【题型】解答题　【知识点】解析几何　【难度】medium
如图已知双曲线$x^2 - \frac{y^2}{t} = 1$的左、右焦点分别为$F_1$，$F_2$，点$P$在双曲线的右支上，$\triangle PF_1F_2$内切圆的圆心为$I$。已知点$Q$为双曲线右支上的一点，$|QF_1| = \frac{3}{2}|QF_2|$，且$\angle F_1QF_2 = \arccos\frac{1}{4}$。

(1) 求双曲线的离心率$e$；

(2) 若$\triangle PIF_1$，$\triangle PIF_2$，$\triangle F_1IF_2$的面积满足$S_{\triangle PIF_1} = S_{\triangle PIF_2} + \lambda S_{\triangle F_1IF_2}$，求$\lambda$的值；

(3) 斜率为$k$的直线$l$过点$F_2$，且与双曲线相交于$A,B$两点，则在$x$轴上是否存在定点$M$，使得无论直线$l$绕点$F_2$怎样转动，$MA \perp MB$恒成立；如果存在，求出定点$M$；如果不存在，请说明理由。
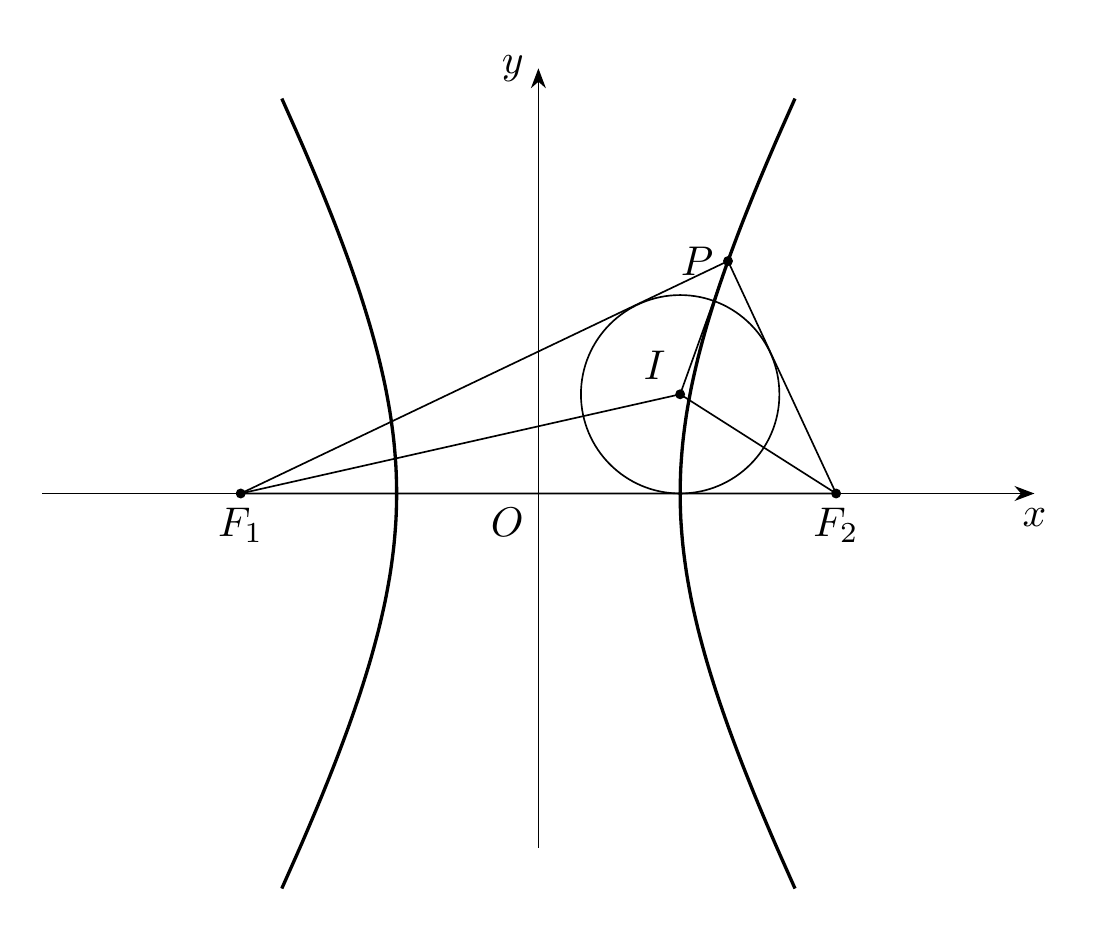
【解答】
\textbf{【答案】}
(1) $\sqrt{10}$
(2) $\frac{\sqrt{10}}{10}$
(3) 不存在，理由见详解

\vspace{1em}
\textbf{【分析】}
(1) 由双曲线的定义建立方程组，解得$|QF_1|,|QF_2|$，由余弦定理求得$|F_1F_2|$，从而知道双曲线的离心率；

(2) 由三角形的面积公式建立等式，然后借助(1)中结论即可求得$\lambda$的值；

(3) 设点$M(m,0)$，$A(x_1,y_1)$，$B(x_2,y_2)$和直线方程，将直线方程代入双曲线方程得到一元二次方程，由韦达定理得到交点横坐标与参数的关系。然后由垂直得到向量数量积为0，建立等式，并整理化简，由等式恒成立，然后得到$m$的方程组，由方程组的解即可得到结论。

\vspace{1em}
\textbf{【详解】}
(1) $\because \begin{cases}|QF_1| = \frac{3}{2}|QF_2| \\ |QF_1| - |QF_2| = 2\end{cases}$，$\therefore \begin{cases}|QF_1| = 6 \\ |QF_2| = 4\end{cases}$
\[
\cos\angle F_1QF_2 = \frac{|QF_1|^2 + |QF_2|^2 - |F_1F_2|^2}{2|QF_1||QF_2|} = \frac{1}{4}
\]
即$\frac{36 + 16 - |F_1F_2|^2}{48} = \frac{1}{4}$，$\therefore |F_1F_2| = 2\sqrt{10}$，
即$a = 1$，$c = \sqrt{10}$，
$\therefore$离心率$e = \sqrt{10}$。

---

(2) 设圆$I$的半径为$r$，由$S_{\triangle PIF_1} = S_{\triangle PIF_2} + \lambda S_{\triangle F_1IF_2}$，得$\frac{1}{2}r\cdot|PF_1| = \frac{1}{2}r\cdot|PF_2| + \frac{1}{2}\lambda r\cdot|F_1F_2|$，
所以$|PF_1| - |PF_2| = \lambda|F_1F_2|$，即$2\sqrt{10}\lambda = 2$，解得$\lambda = \frac{\sqrt{10}}{10}$。

---

(3) 假设存在，设点$M(m,0)$，$A(x_1,y_1)$，$B(x_2,y_2)$，使$MA \perp MB$，
由(1)可知双曲线方程为：$x^2 - \frac{y^2}{9} = 1$，
斜率为$k$的直线$l$过点$F_2$，直线方程为$y = k(x - \sqrt{10})$，
联立方程组$\begin{cases}9x^2 - y^2 = 9 \\ y = k(x - \sqrt{10})\end{cases}$，
$9x^2 - k^2(x^2 - 2\sqrt{10}x + 10) - 9 = 0$，
即$(9 - k^2)x^2 + 2\sqrt{10}k^2x - 10k^2 - 9 = 0$有两个不相等根$x_1,x_2$，
$\therefore \Delta = 40k^4 - 4(9 - k^2)(-10k^2 - 9) > 0$，且$k \neq \pm 3$，即$k^2 + 1 > 0$且$k \neq \pm 3$，
故$k \neq \pm 3$，且$\begin{cases}x_1x_2 = \frac{-10k^2 - 9}{9 - k^2} \\ x_1 + x_2 = -\frac{2\sqrt{10}k^2}{9 - k^2}\end{cases}$，

因为$MA \perp MB$，所以$\overrightarrow{MA}\cdot\overrightarrow{MB} = 0$，故$(x_1 - m)(x_2 - m) + y_1y_2 = 0$，
所以$(x_1 - m)(x_2 - m) + k(x_1 - \sqrt{10})k(x_2 - \sqrt{10}) = 0$，
整理得$(k^2 + 1)x_1x_2 - (\sqrt{10}k^2 + m)(x_1 + x_2) + m^2 + 10k^2 = 0$，
即$(k^2 + 1)(-10k^2 - 9) + 2\sqrt{10}k^2(\sqrt{10}k^2 + m) + (m^2 + 10k^2)(9 - k^2) = 0$，
即$-10k^4 - 9k^2 - 10k^2 - 9 + 20k^4 + 2\sqrt{10}mk^2 + 9m^2 + 90k^2 - m^2k^2 - 10k^4 = 0$，
故$(-9 + 9m^2) + (-m^2 + 2\sqrt{10}m + 71)k^2 = 0$，对任意的$k \neq \pm 3$恒成立，
所以$\begin{cases}-m^2 + 2\sqrt{10}m + 71 = 0 \\ -9 + 9m^2 = 0\end{cases}$，方程组无解，
故在$x$轴上不存在这样的定点$M$。

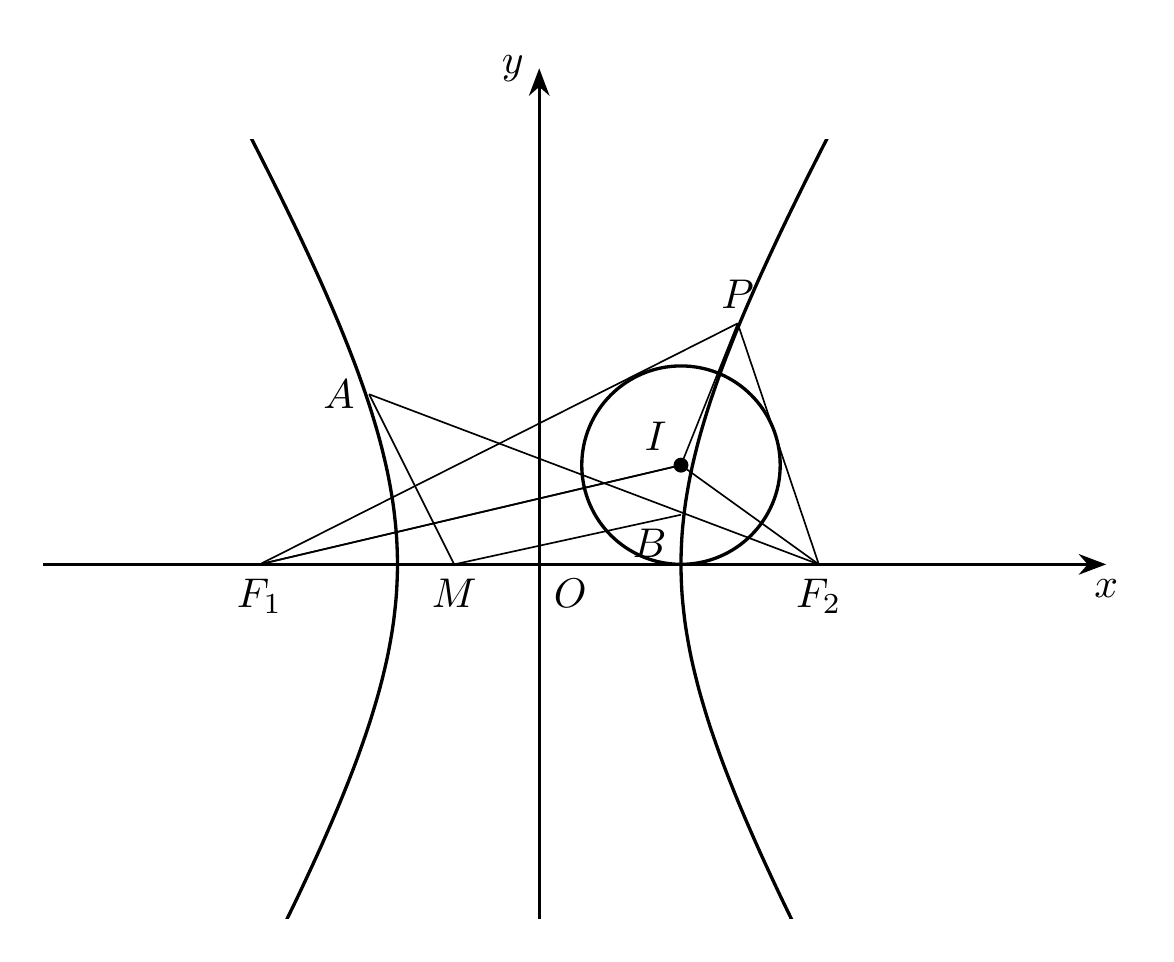